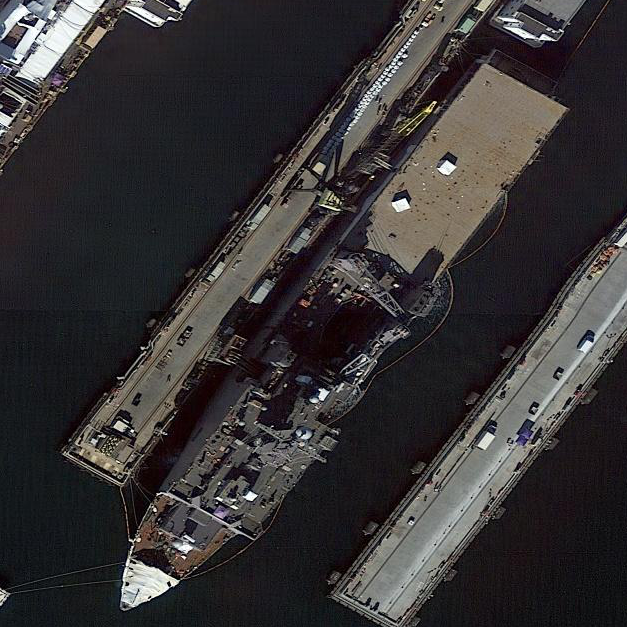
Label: combat